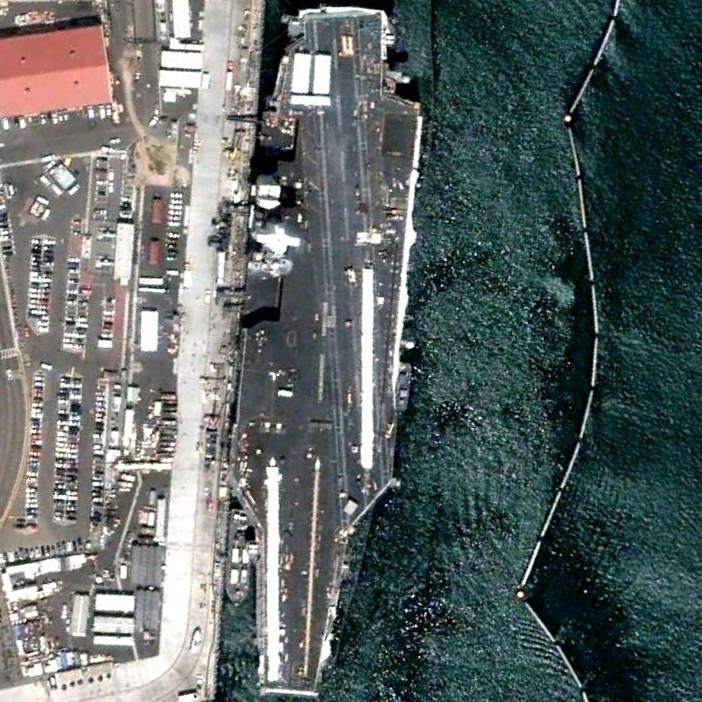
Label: aircraft_carrier